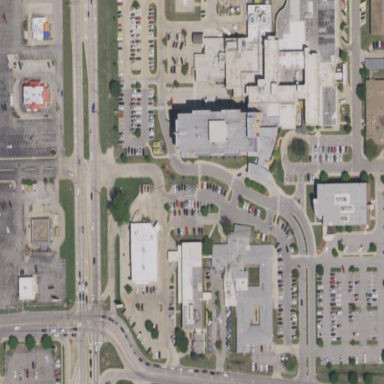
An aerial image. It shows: Healthcare facility identified as hospital.